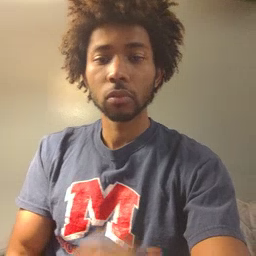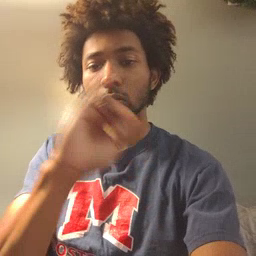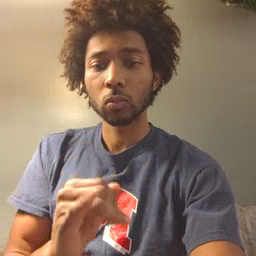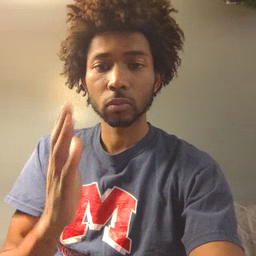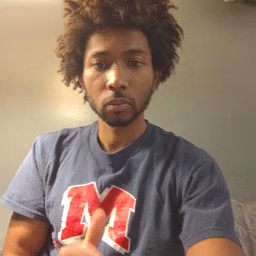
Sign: drawer